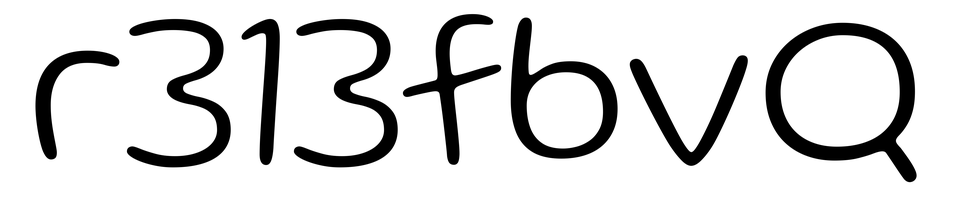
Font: Gluten_ExtraLight